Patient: sex M, age 65
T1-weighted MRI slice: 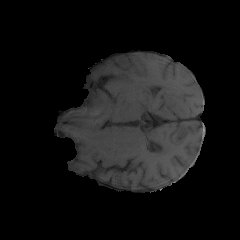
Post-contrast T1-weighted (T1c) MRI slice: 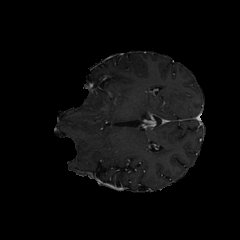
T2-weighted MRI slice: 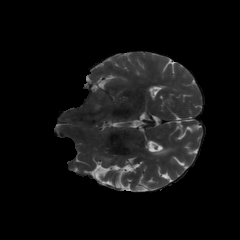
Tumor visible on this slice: yes
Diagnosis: Glioblastoma, IDH-wildtype
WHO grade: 4